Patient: sex F, age 75
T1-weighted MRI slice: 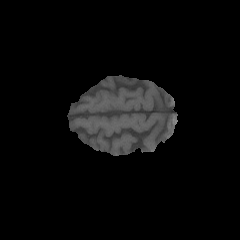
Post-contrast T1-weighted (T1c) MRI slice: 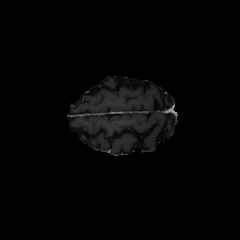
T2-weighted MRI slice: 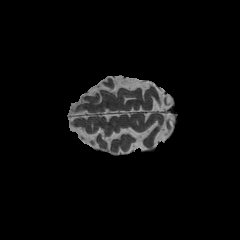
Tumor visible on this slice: no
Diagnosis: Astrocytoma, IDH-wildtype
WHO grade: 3